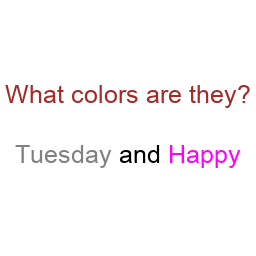
Color: gray, magenta
Background color: white
Question text color: brown